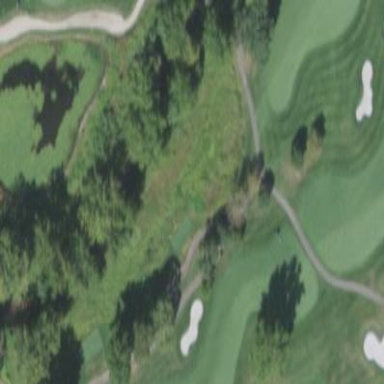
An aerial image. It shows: Golf fairway surrounded by grass.